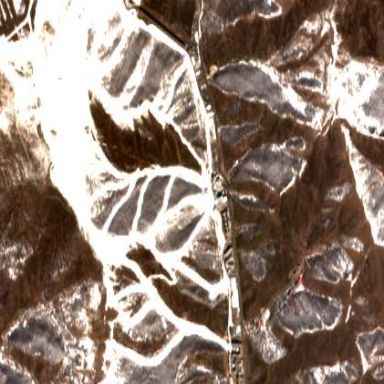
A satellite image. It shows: Area designated for winter sports.